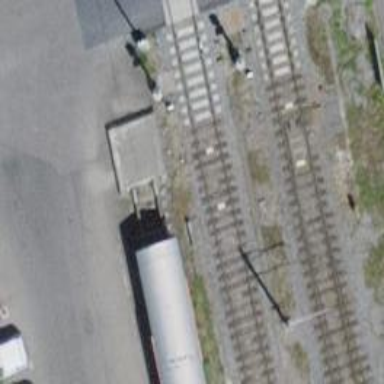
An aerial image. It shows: Railway buffer stop.